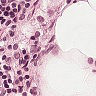
Metastatic tissue present: no